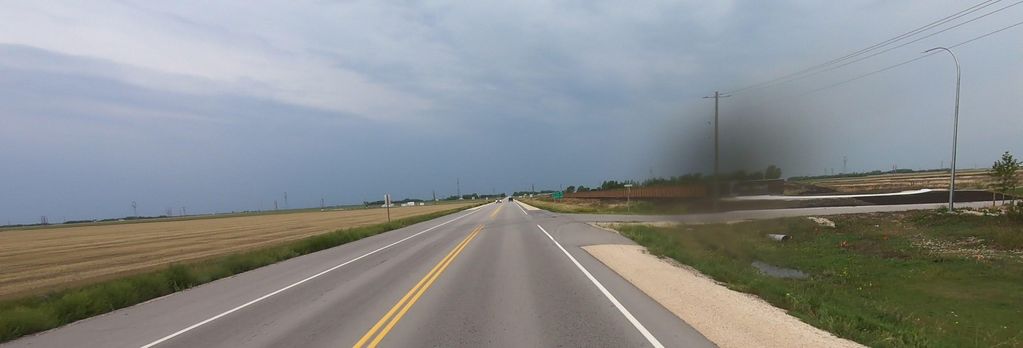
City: winnipeg